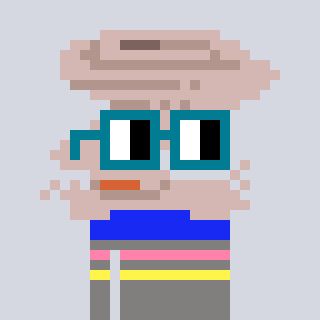
a pixel art character with square dark green glasses, a tornado-shaped head and a bluegrey-colored body on a cool background